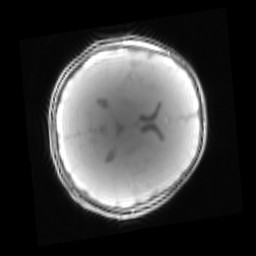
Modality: PDw
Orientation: axial
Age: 12
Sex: female
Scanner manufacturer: siemens
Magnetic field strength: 3 T
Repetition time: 0.25 s
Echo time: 0.00103 s